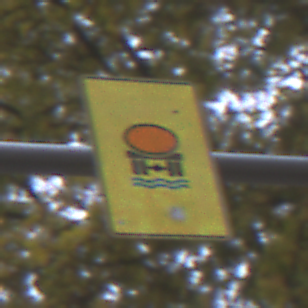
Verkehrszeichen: FahrzeugeMitWassergefaehrdenderLadungOhnePfeilsymbol
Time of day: MorningAfternoon
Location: Outdoor (Urban)
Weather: Overcast
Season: NotSpecified
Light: Natural